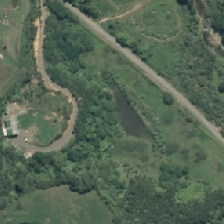
Land cover: grose_broom